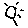
Label: sun